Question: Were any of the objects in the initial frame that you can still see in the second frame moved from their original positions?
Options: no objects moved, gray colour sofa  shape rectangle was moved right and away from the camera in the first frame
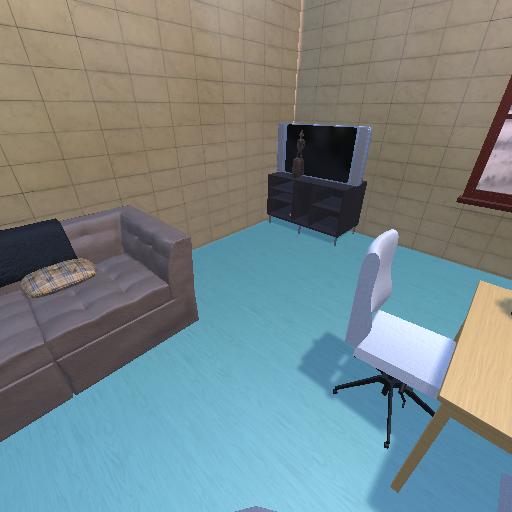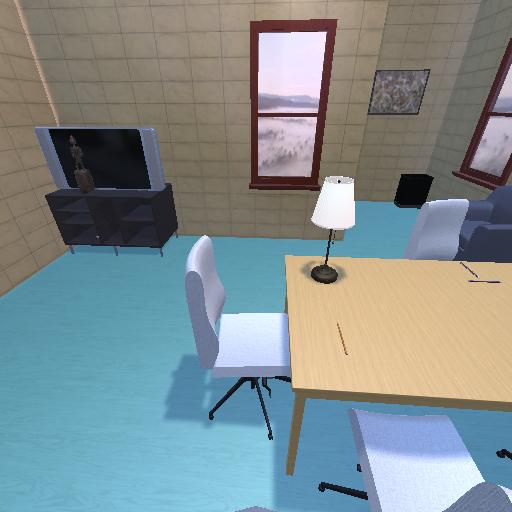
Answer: no objects moved